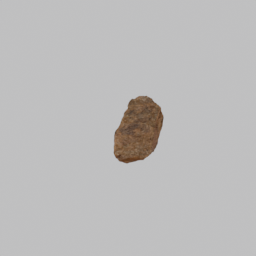
Label: nature